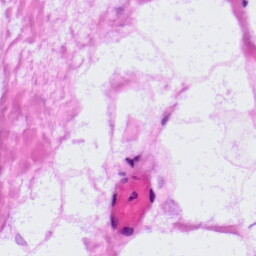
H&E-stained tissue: LymphNode